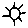
Label: sun